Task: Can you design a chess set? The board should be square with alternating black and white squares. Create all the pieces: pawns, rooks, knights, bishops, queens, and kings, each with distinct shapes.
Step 3821:
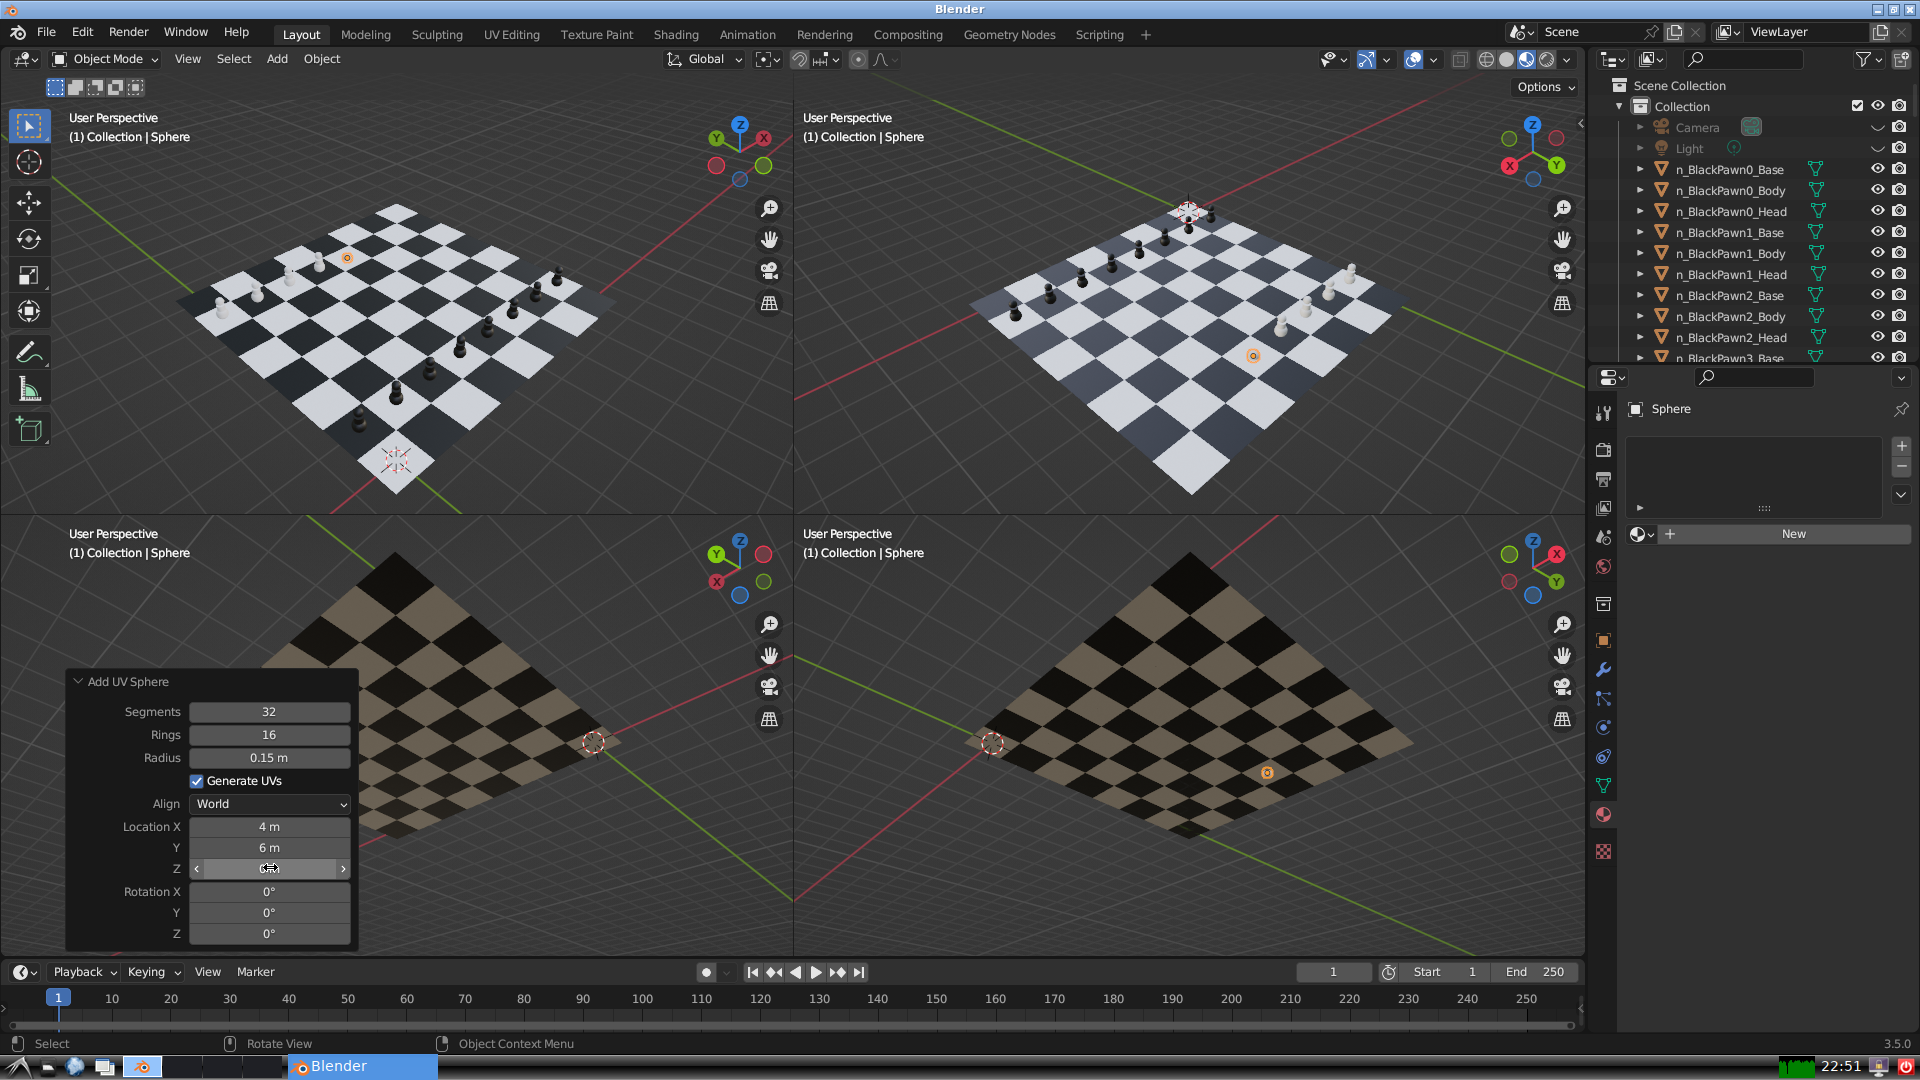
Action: click: no